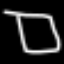
Label: square